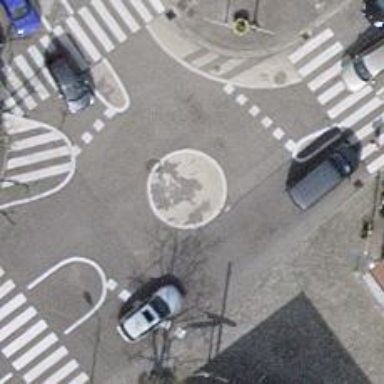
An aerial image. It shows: Mini roundabout on the road.